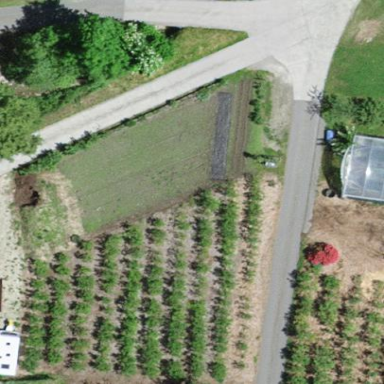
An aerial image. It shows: Orchard.